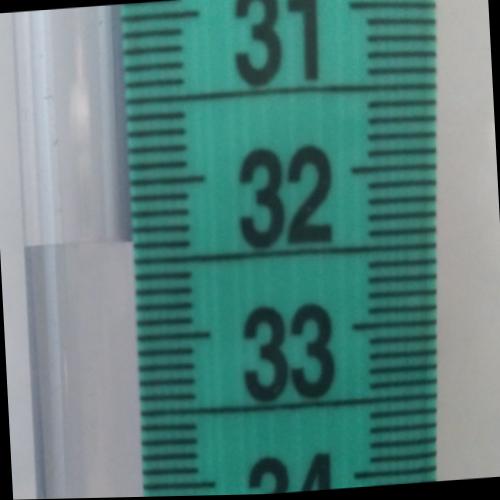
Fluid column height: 32.4 cm